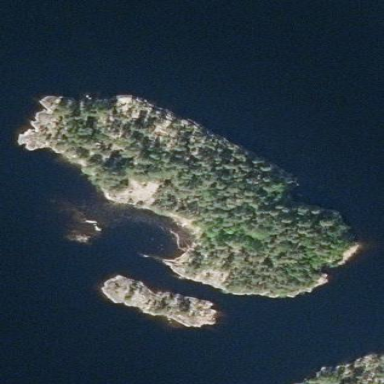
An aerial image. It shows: Islet.